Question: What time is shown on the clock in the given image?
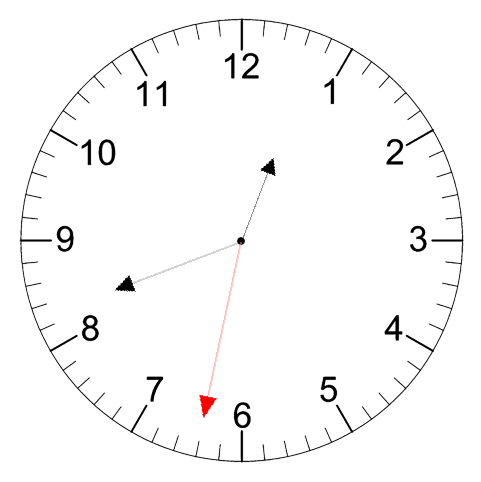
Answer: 12:41:32